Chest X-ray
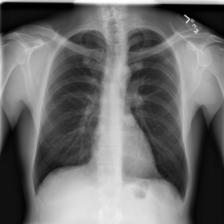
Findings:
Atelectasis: negative
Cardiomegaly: negative
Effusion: negative
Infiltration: negative
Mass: positive
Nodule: negative
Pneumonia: negative
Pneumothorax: negative
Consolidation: negative
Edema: negative
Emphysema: negative
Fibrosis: negative
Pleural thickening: negative
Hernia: negative